【题型】解答题　【知识点】解析几何　【难度】medium
如图，由部分椭圆$\frac{x^2}{a^2}+\frac{y^2}{b^2}=1(a>b>0,y\leq0)$和部分双曲线$\frac{x^2}{a^2}-\frac{y^2}{b^2}=1(y\geq0)$组成的曲线$C$称为“盆升曲线”。曲线$C$与$x$轴有$A(2,0)$，$B(-2,0)$两个交点，且椭圆与双曲线的离心率之积为$\frac{\sqrt{7}}{4}$。

(1) 设过点$(1,0)$的直线$l$与$C$相切于点$M(4,3)$，求部分椭圆方程、部分双曲线方程及直线$l$的方程；
(2) 过$A$的直线$m$与$C$相交于点$P$，$A$，$Q$三点，求证：$\angle PBA=\angle QBA$。
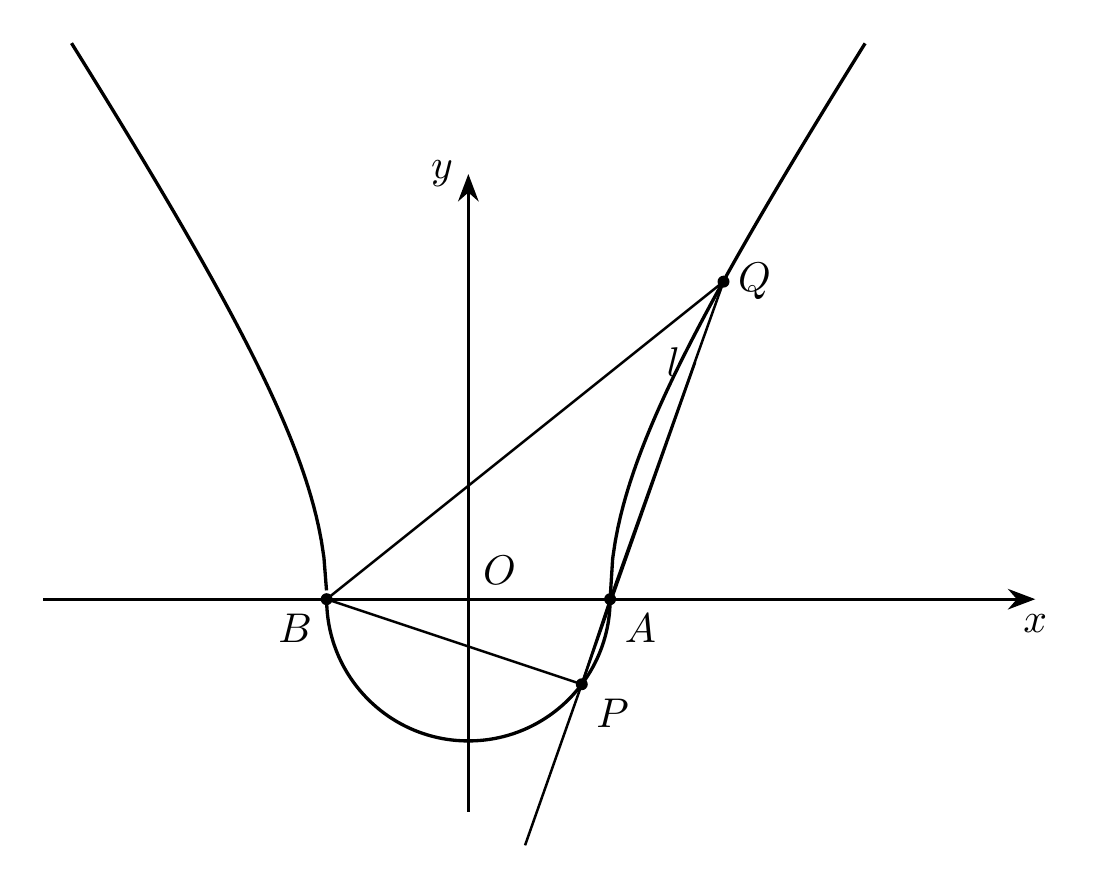
【解答】
\textbf{【答案】}
(1) 椭圆方程：$\frac{x^2}{4}+\frac{y^2}{3}=1(y\leq0)$；双曲线方程：$\frac{x^2}{4}-\frac{y^2}{3}=1(y\geq0)$；直线$l$：$x-y-1=0$
(2) 证明见解析

\textbf{【知识点】} 根据离心率求椭圆的标准方程、根据离心率求双曲线的标准方程、求直线与椭圆的交点坐标、求直线与双曲线的交点坐标

\textbf{【分析】}
(1) 首先由$C$与$x$轴有$A(2,0)$，$B(-2,0)$两个交点，得出$a=2$，再由椭圆与双曲线的离心率之积为$\frac{\sqrt{7}}{4}$，即可求出$b$，由直线$l$过点$(1,0)$和$M(4,3)$即可得出直线$l$的方程；
(2) 由题意可得$PQ$的斜率存在且不为零，故设方程为：$y=k(x-2)$，分别与椭圆、双曲线方程联立，求出点$P$，$Q$的坐标，再计算$k_{BP}+k_{BQ}=0$即可证明。

\textbf{【详解】}
(1) 因为曲线$C$与$x$轴有$A(2,0)$，$B(-2,0)$两个交点，所以$a=2$。
由题设可得$\frac{\sqrt{a^2-b^2}}{a}\cdot\frac{\sqrt{a^2+b^2}}{a}=\frac{\sqrt{7}}{4}$，解得$b=\sqrt{3}$，
故椭圆方程为：$\frac{x^2}{4}+\frac{y^2}{3}=1(y\leq0)$，
双曲线方程为$\frac{x^2}{4}-\frac{y^2}{3}=1(y\geq0)$。

由直线$l$过点$(1,0)$和$M(4,3)$，得$k=1$，则$y=x-1$，即$x-y-1=0$。

(2) 由题意可得$PQ$的斜率存在且不为零，故设方程为：$y=k(x-2)$，
联立$\begin{cases}\frac{x^2}{4}-\frac{y^2}{3}=1\\y=k(x-2)\end{cases}$，整理得：$(3-4k^2)x^2+16k^2x-16k^2-12=0$，
$\begin{cases}\Delta=144>0\\3-4k^2\neq0\end{cases}$，即$k\neq\frac{\sqrt{3}}{2}$且$k\neq-\frac{\sqrt{3}}{2}$，
解得：$x=2$或$x=\frac{8k^2+6}{4k^2-3}$，即$Q\left(\frac{8k^2+6}{4k^2-3},\frac{12k}{4k^2-3}\right)$。

联立$\begin{cases}\frac{x^2}{4}+\frac{y^2}{3}=1(y\leq0)\\y=k(x-2)\end{cases}$，整理得：$(3+4k^2)x^2-16k^2x+16k^2-12=0$，
$\begin{cases}\Delta=144>0\\3+4k^2\neq0\end{cases}$，
解得：$x=2$或$x=\frac{8k^2-6}{4k^2+3}$，即$P\left(\frac{8k^2-6}{4k^2+3},-\frac{12k}{4k^2+3}\right)$。

所以$k_{BP}+k_{BQ}=\frac{-\frac{12k}{4k^2+3}}{\frac{8k^2-6}{4k^2+3}+2}+\frac{\frac{12k}{4k^2-3}}{\frac{8k^2+6}{4k^2-3}+2}=0$，
所以$k_{BP}=-k_{BQ}$，所以$\angle PBA=\angle QBA$。